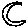
Label: moon